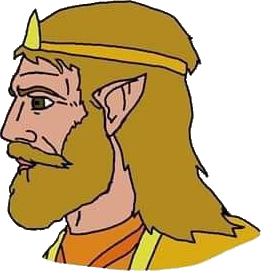
Label: 4_Yes_Chad